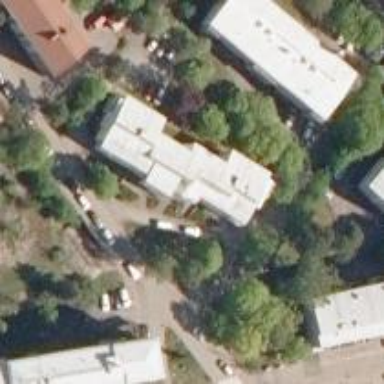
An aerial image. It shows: Kindergarten.